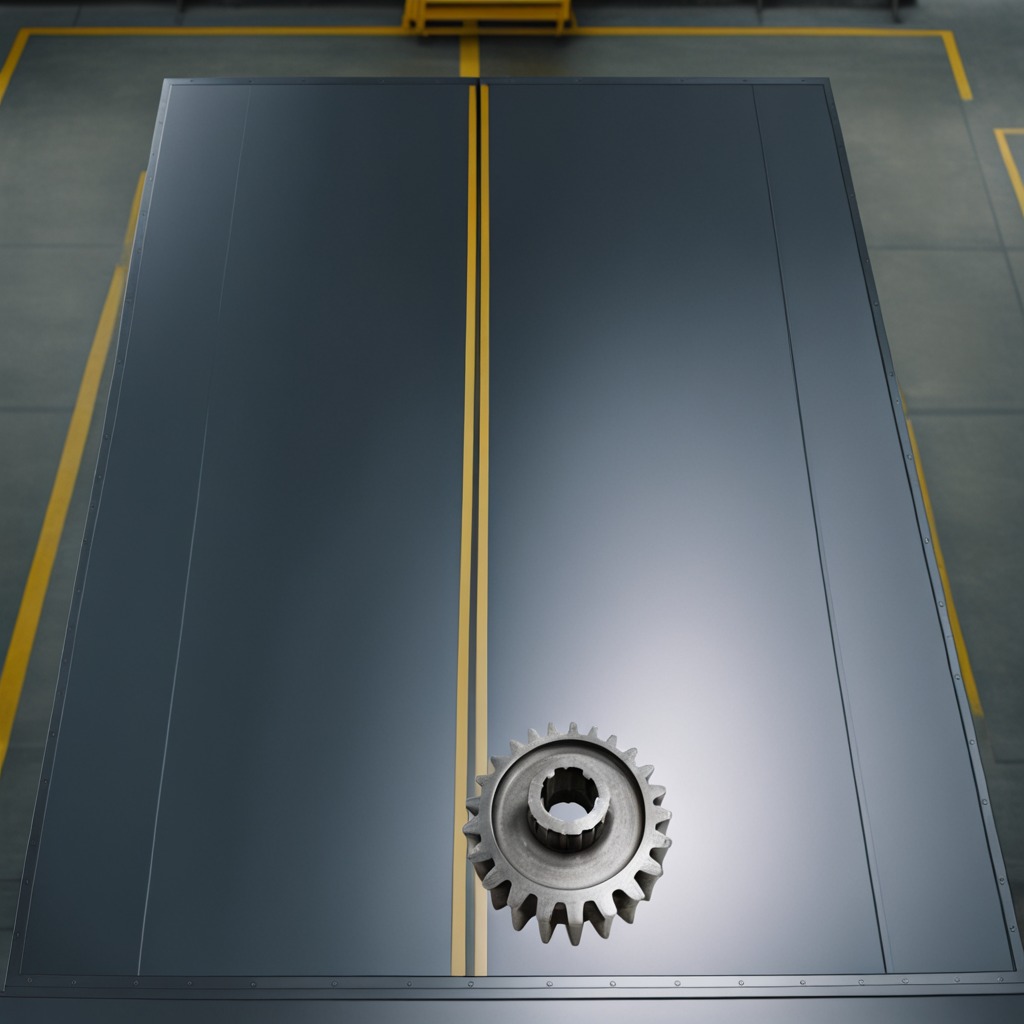
A steel gear with teeth is lying on the toolbox surface.